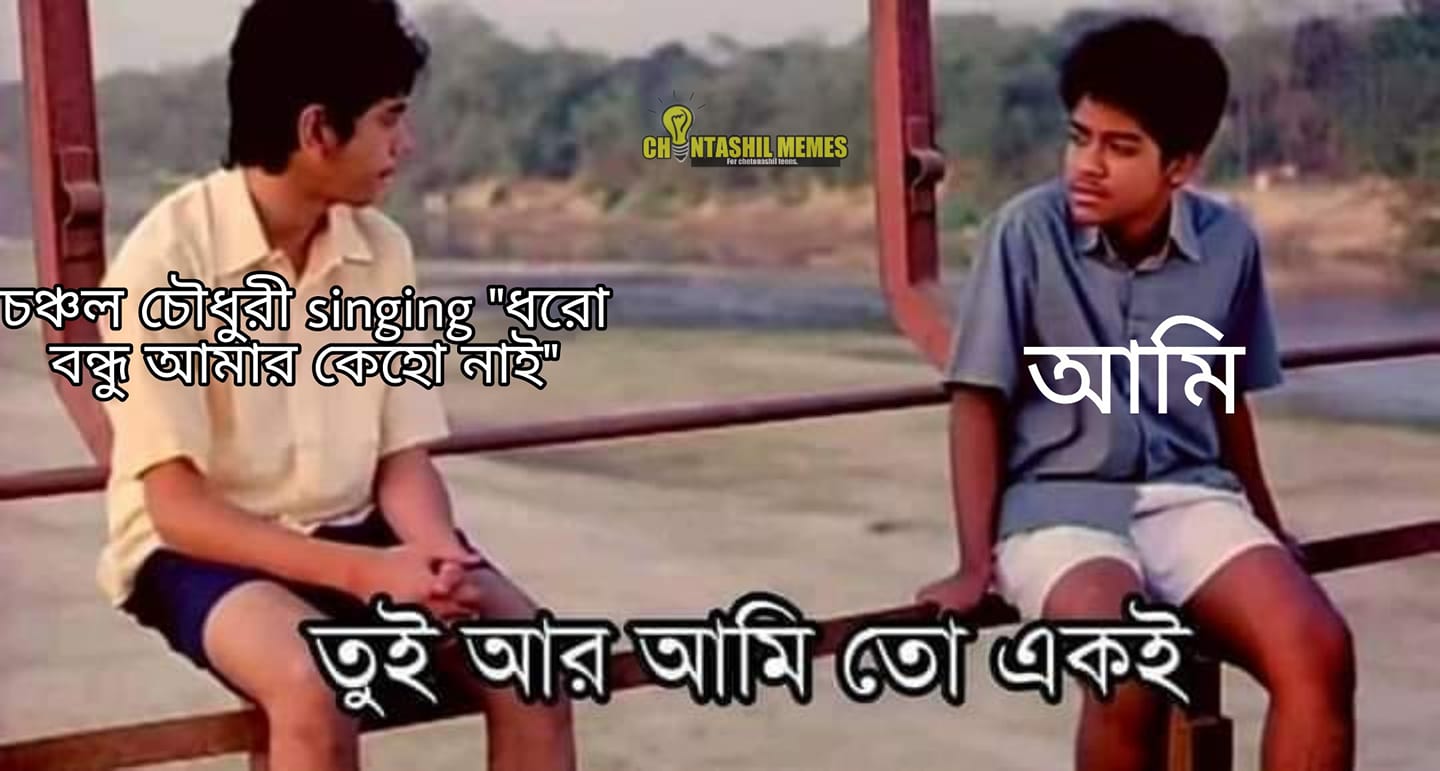
Caption: চঞ্চল চৌধুরী singing  "ধরো বন্ধু আমার কেহো নাই "    আমি    তুই আর আমি তো একই
Label: non-hate